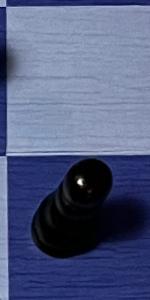
Label: Pawn_Black